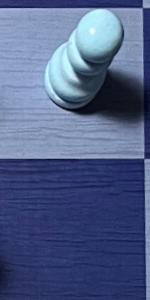
Label: Empty